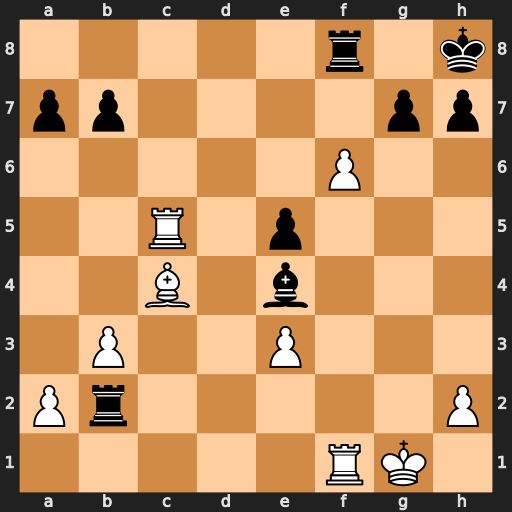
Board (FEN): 5r1k/pp4pp/5P2/2R1p3/2B1b3/1P2P3/Pr5P/5RK1
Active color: w
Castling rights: -
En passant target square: -
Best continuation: fxg7+ Kxg7 Rc7+ Kg6 Rxf8 Rg2+ Kf1